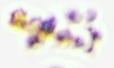
Label: Detritus